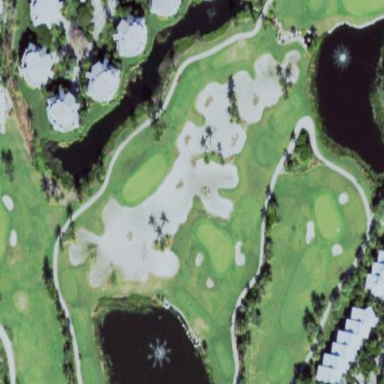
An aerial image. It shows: Sand bunker on golf course.